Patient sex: M
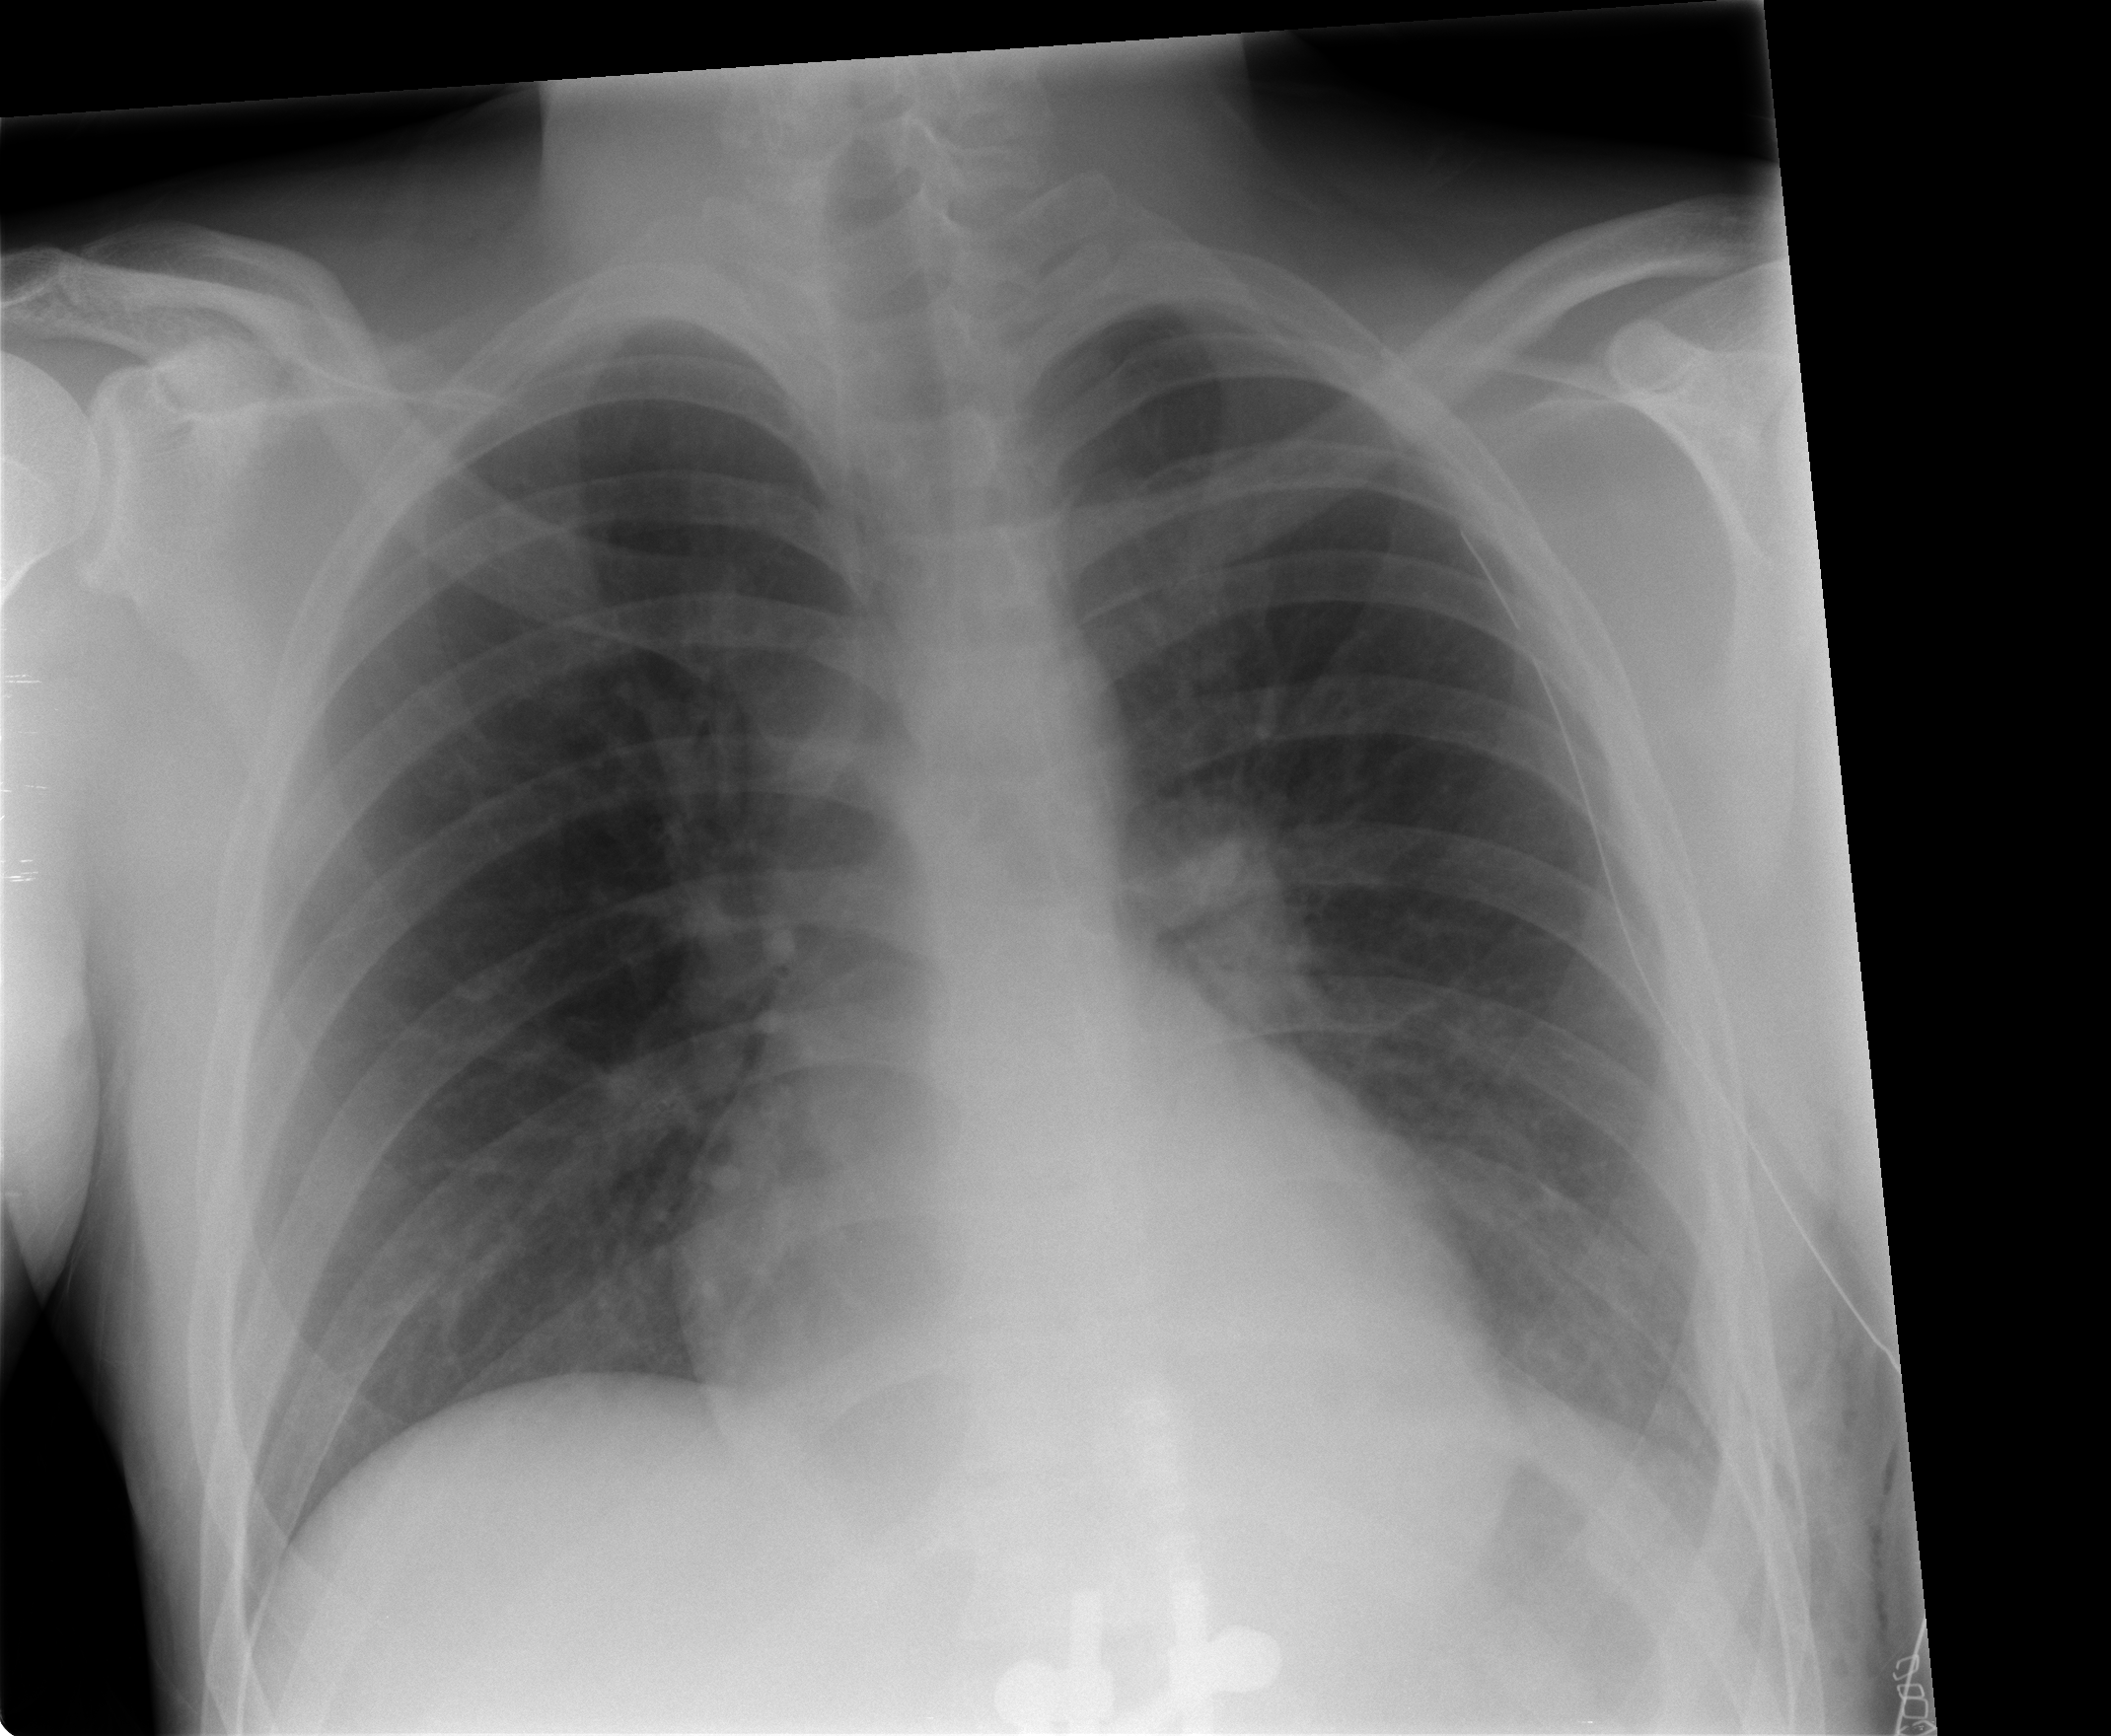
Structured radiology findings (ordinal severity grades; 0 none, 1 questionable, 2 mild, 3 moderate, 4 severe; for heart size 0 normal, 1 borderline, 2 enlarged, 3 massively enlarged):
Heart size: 1
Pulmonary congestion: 2
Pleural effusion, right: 0
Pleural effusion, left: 0
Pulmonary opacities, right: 0
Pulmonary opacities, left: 2
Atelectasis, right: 2
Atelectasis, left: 0